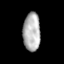
Tissue: skin
Cell type: Epithelial cells
Senescence score: 0.7351
Nuclear area (px): 645
Mean DAPI intensity: 179.712